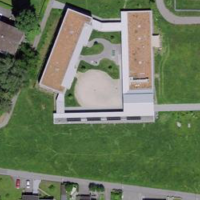
EUNIS habitat code: 53
Species observed at this site:
Oxytropis campestris